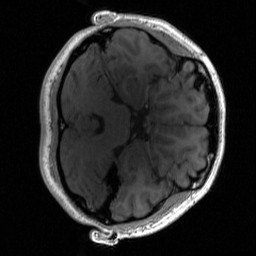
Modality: T1w
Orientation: axial
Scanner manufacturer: siemens
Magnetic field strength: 3 T
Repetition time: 2 s
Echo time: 0.0022 s